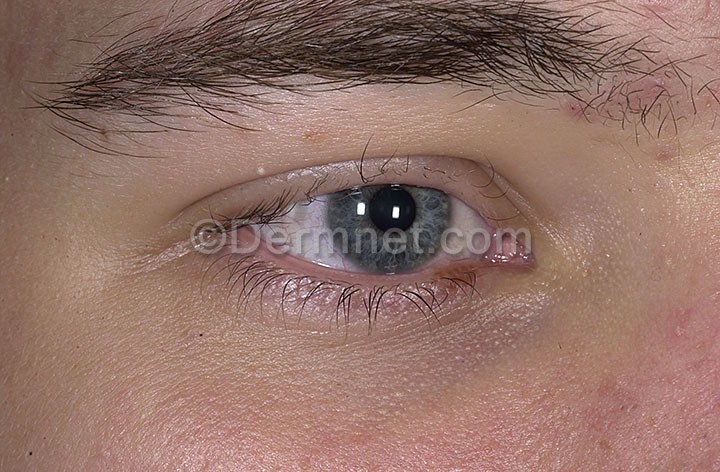
Disease: Hair Loss Photos Alopecia and other Hair Diseases